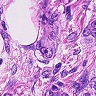
Metastatic tissue present: yes